Question: I have a table with three columns:
> (JobNo, ProgramId & Status)
'JobNo' have many 'ProgramId' and each 'ProgramId' has 'Status'
I need to retrieve only those 'JobNo' where all the 'ProgramId' for the same 'JobNo' have 'Status' = "delivered".
From the given image only 'JobNo' (1&4) should be output as only 'JobNo' (1&4) the 'ProgramId''s 'Status'="delivered".

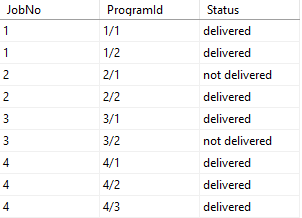
Answer: Try something like this (not tested):
'''
SELECT JobNo
FROM MyTable
GROUP BY JobNo
HAVING SUM(IIF(Status = 'Delivered', 0 , 1)) = 0
'''